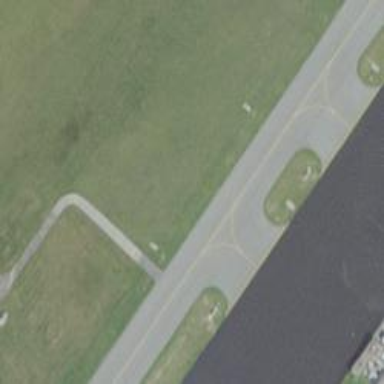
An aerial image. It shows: Image of taxiway at airport.